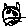
Label: cat